Question: I am struggling for a long time with DOJO Localization.
My application folder structure is in following way.

And, the code to get localized strings is as follows.
'''
dojo.require("dojo.i18n");
dojo.requireLocalization("CTop.recordings", "agent");
dojo.addOnLoad(function () {
//Returns a localized Object
var localizedStrings = dojo.i18n.getLocalization("CTop.recordings", "agent", "de");
'''
I am getting empty object.
If i move recordings folder to the level of dojo folder (i.e. under Scripts), the following code is working fine.
'''
dojo.require("dojo.i18n");
dojo.requireLocalization("recordings", "agent");
dojo.addOnLoad(function () {
//Returns a localized Object
var localizedStrings = dojo.i18n.getLocalization("recordings", "agent", "de");
'''
What's the problem with adding CTop folder to structure? How to register the localization path?
I tried in following ways too but not succeeded.
'''
dojo.require("dojo.i18n");
dojo.registerModulePath("myApp", "cTop.recordings.agent");
dojo.requireLocalization("myApp", "agent");
var localizedStrings = dojo.i18n.getLocalization("myApp", "agent", "de");
'''
Please guide me resolving this
Thanks in advance.
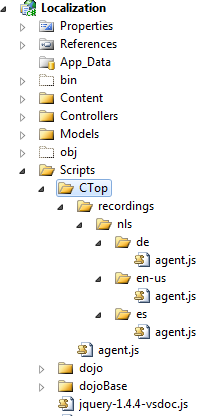
Answer: The problem was i have two folders with the same name CTop. Renamed the folder which does not need localization. Following code snippet is enough to localize.
'''
dojo.i18n.getLocalization("CTop.recordings", "agent", "de");
'''